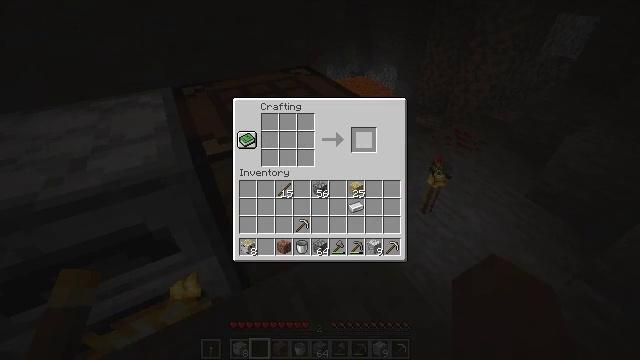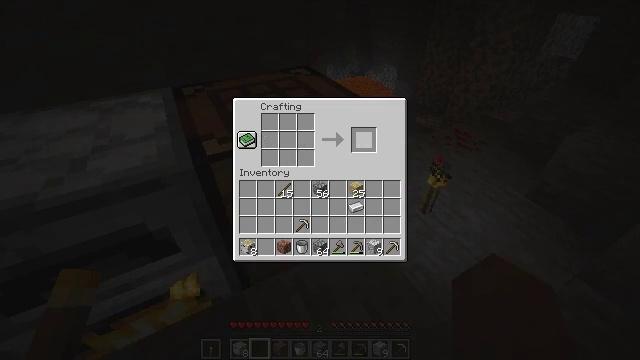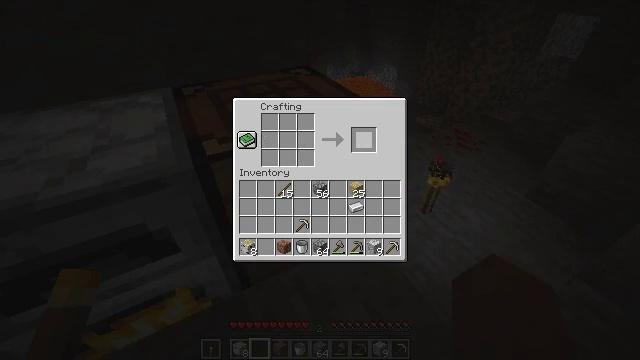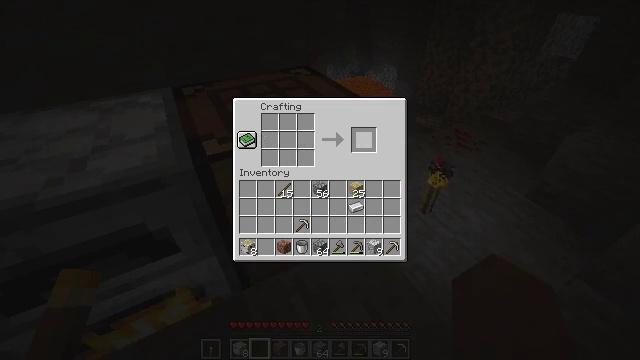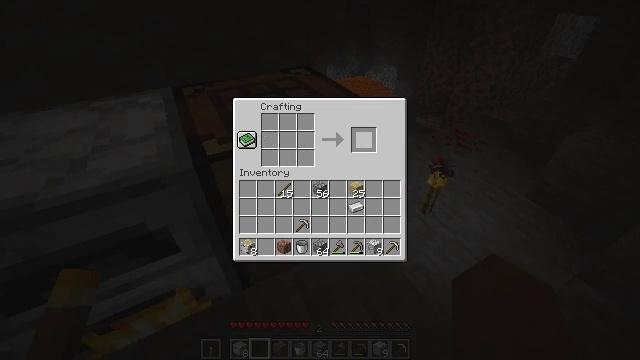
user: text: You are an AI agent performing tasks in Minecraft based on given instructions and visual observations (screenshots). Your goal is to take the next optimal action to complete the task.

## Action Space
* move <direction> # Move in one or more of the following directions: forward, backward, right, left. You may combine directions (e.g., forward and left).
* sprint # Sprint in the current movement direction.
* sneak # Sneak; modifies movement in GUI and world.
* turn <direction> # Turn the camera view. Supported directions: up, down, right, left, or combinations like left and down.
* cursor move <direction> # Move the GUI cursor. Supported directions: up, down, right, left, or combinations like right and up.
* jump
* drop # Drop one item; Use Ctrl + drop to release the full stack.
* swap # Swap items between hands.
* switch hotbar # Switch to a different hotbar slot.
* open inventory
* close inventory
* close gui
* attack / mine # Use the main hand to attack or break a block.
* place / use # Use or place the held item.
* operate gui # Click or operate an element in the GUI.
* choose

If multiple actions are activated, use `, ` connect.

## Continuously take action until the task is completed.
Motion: motion action
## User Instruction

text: Combine iron ingots to craft a bucket.
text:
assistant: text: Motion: sneak, operate gui
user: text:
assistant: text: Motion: sneak
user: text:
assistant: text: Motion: sneak
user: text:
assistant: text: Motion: sneak
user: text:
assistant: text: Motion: sneak